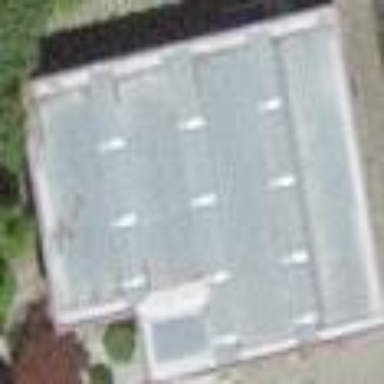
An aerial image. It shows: Garage.